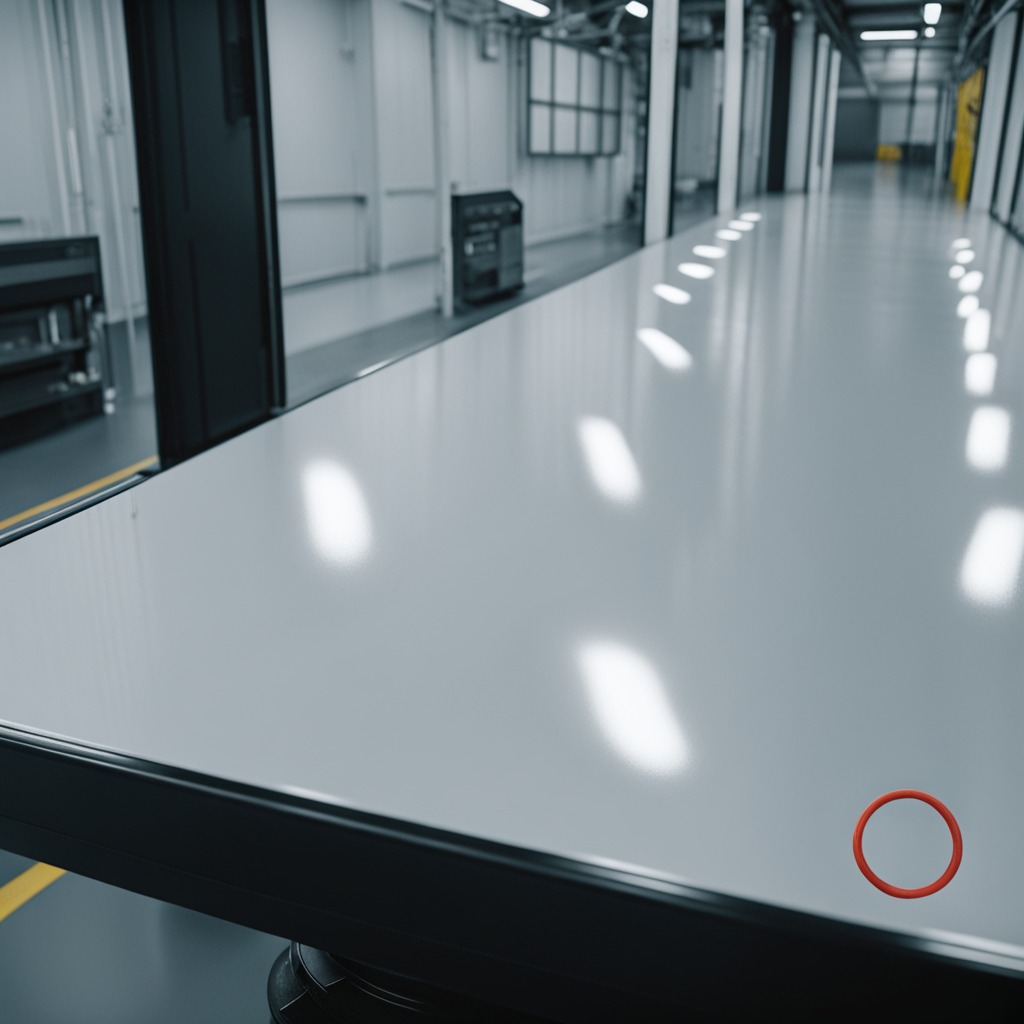
A rubber O-ring is lying on a high-gloss table in a ship maintenance bay industrial lighting.